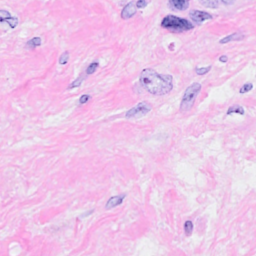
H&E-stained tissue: Breast